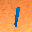
Label: 1